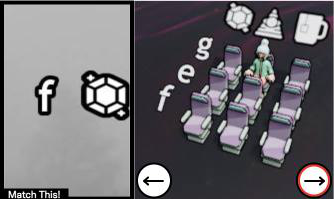
Task: seats
Answer: no